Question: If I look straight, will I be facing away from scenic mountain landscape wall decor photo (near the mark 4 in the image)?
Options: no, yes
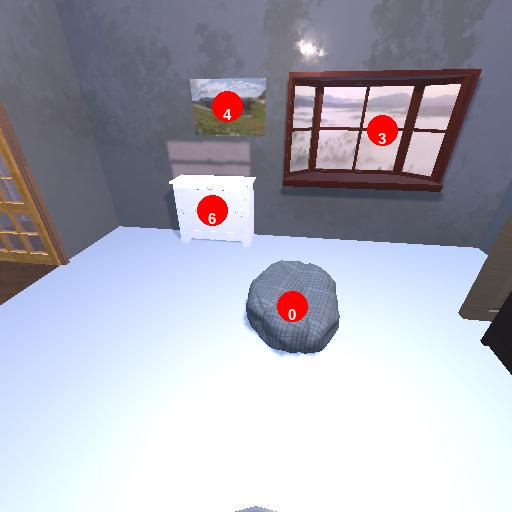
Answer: no